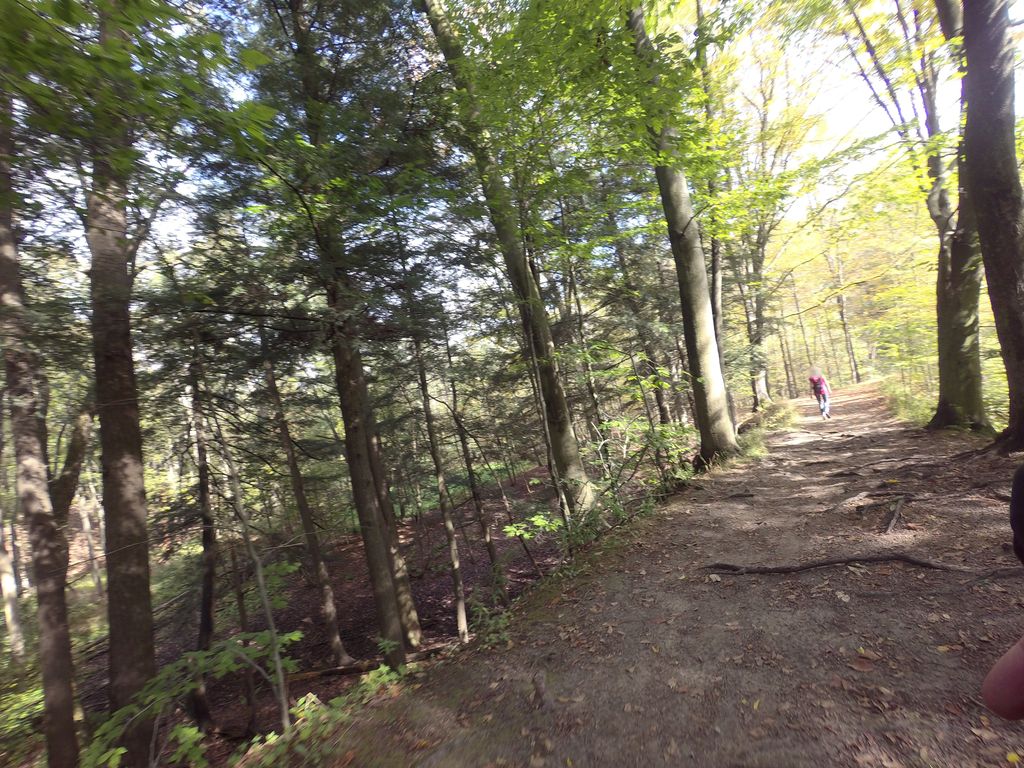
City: hamilton